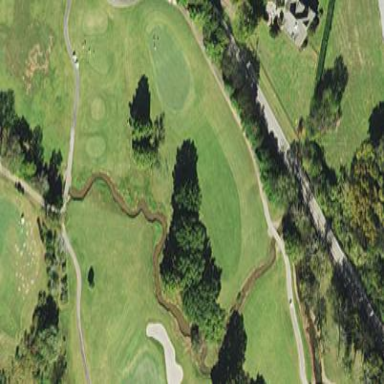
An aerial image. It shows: Grassy fairway on golf course.